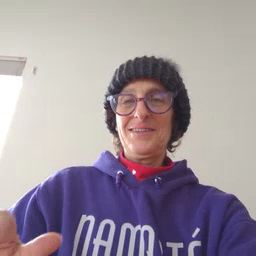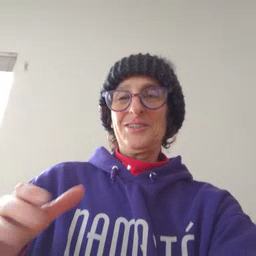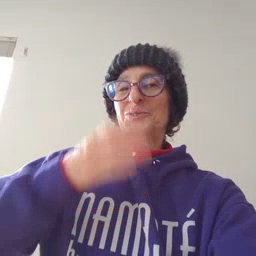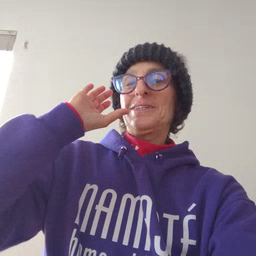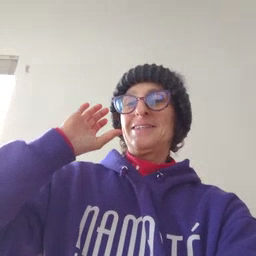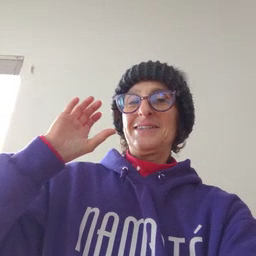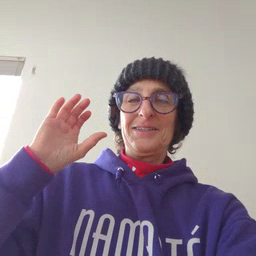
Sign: drink